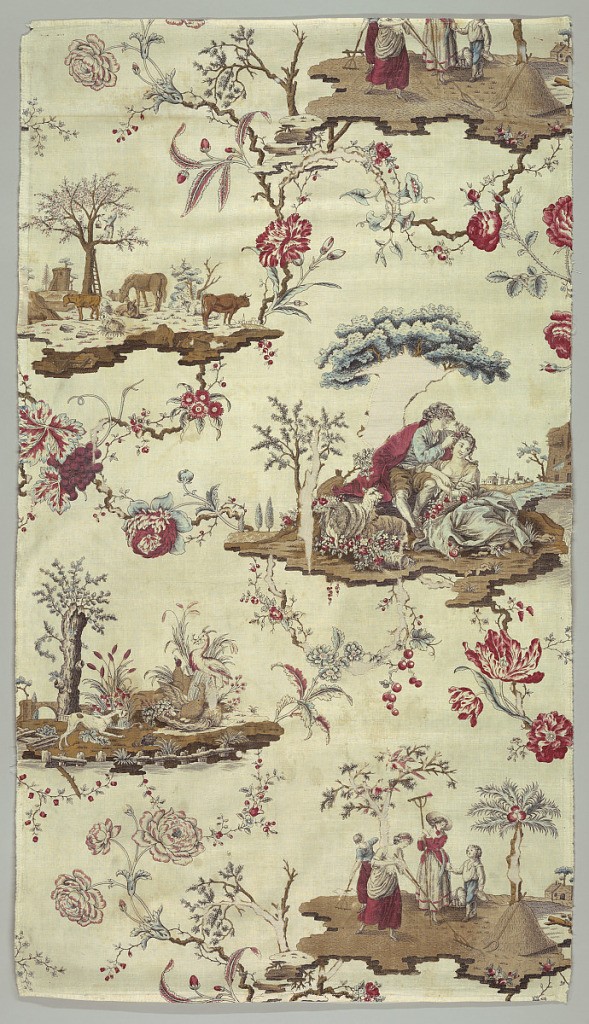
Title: Textile
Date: ca. 1790
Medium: cotton Technique: printed by engraved copper plate on plain weave with further color added by brush
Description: Alternation of four scenes; birds in rushes approached by a dog, pair of lovers, man picking fruit with farm animals at the base of a tree, three women and a boy raking hay.